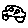
Label: car